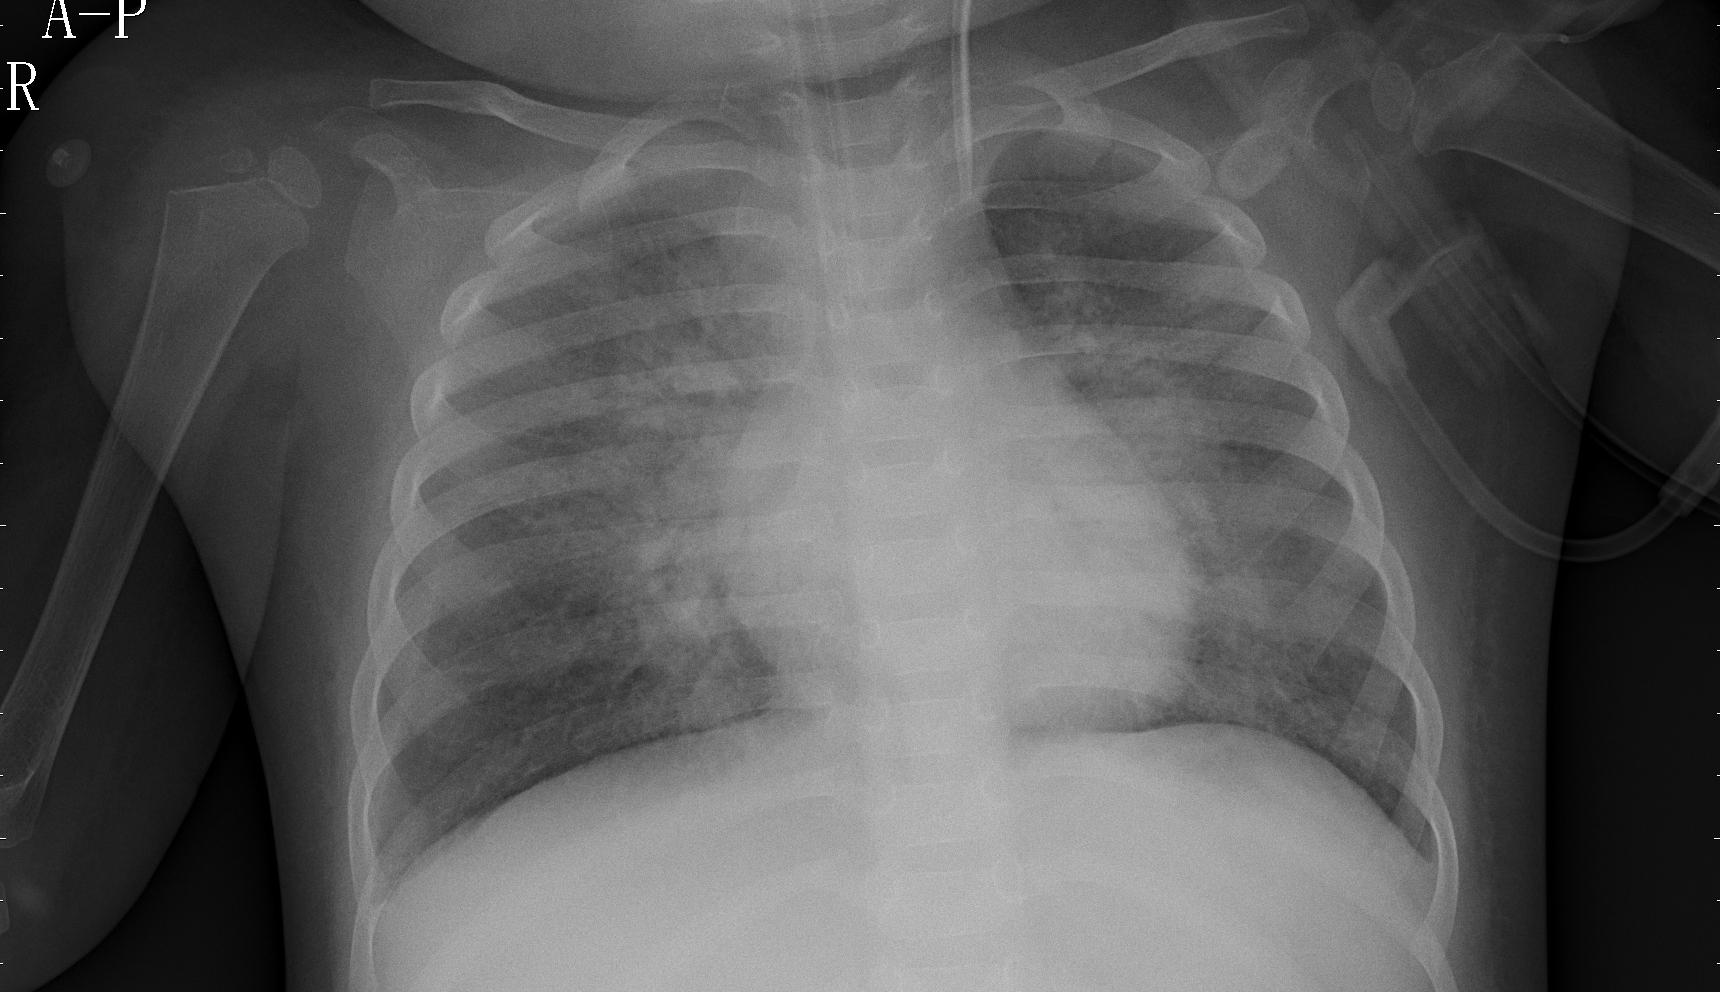
Diagnosis: PNEUMONIA